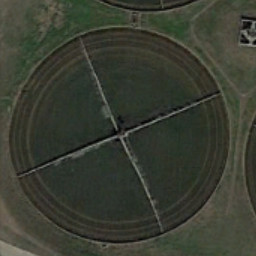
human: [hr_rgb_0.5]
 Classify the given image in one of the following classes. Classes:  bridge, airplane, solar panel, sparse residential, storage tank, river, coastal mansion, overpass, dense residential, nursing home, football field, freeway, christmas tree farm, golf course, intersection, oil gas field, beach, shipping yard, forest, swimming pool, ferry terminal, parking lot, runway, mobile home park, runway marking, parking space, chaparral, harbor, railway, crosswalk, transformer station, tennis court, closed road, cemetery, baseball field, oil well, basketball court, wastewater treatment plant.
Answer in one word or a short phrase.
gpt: wastewater treatment plant